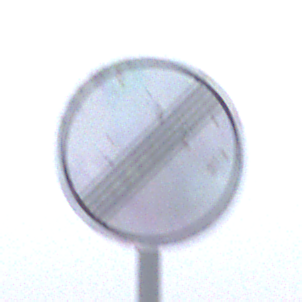
Verkehrszeichen: EndeSaemtlicherBegrenzungen
Umgebung: Outdoor, RoadRail
Tageszeit: MorningAfternoon
Wetter: Overcast
Licht: Natural
Jahreszeit: NotSpecified
Kontrast: LowContrast